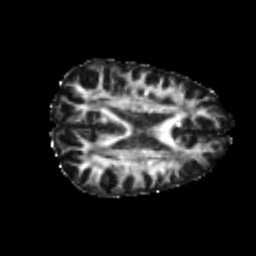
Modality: FA
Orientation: axial
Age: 24
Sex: female
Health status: healthy
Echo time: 0.074 s